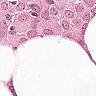
Metastatic tissue present: yes